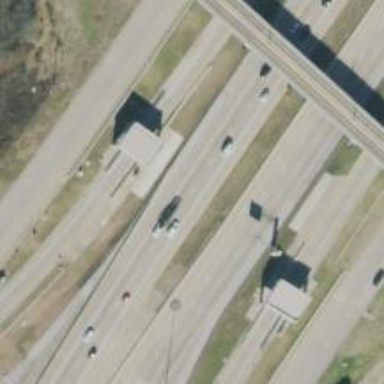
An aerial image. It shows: Toll gantry on the road.